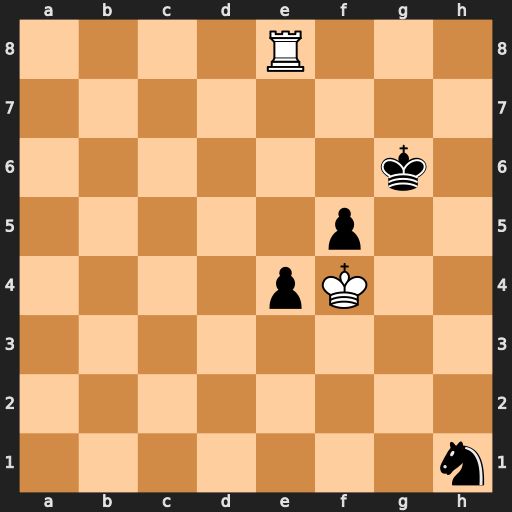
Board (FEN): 4R3/8/6k1/5p2/4pK2/8/8/7n
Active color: w
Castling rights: -
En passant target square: -
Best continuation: Rg8+ Kf6 Rg2 e3 Kxe3 Ke5 Kf3 f4 Rg5+ Ke6 Kxf4